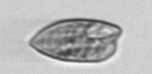
Label: Prorocentrum_dentatum